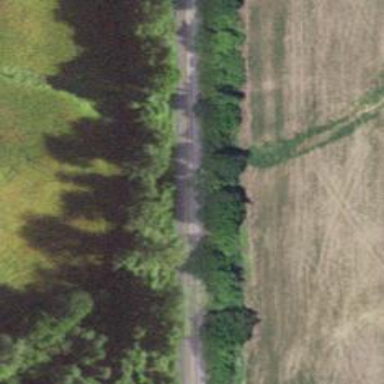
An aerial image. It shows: Railway track.